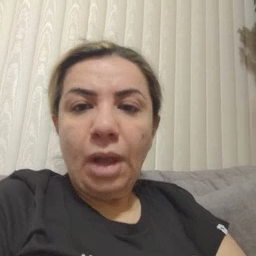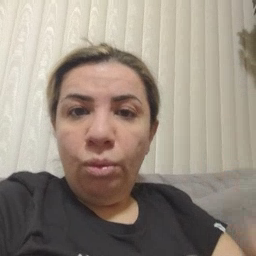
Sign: hello